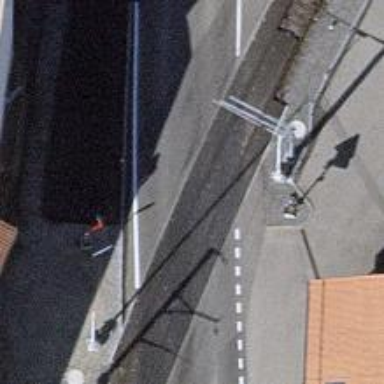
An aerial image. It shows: Railway level crossing.